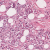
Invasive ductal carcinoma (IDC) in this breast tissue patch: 1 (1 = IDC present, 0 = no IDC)